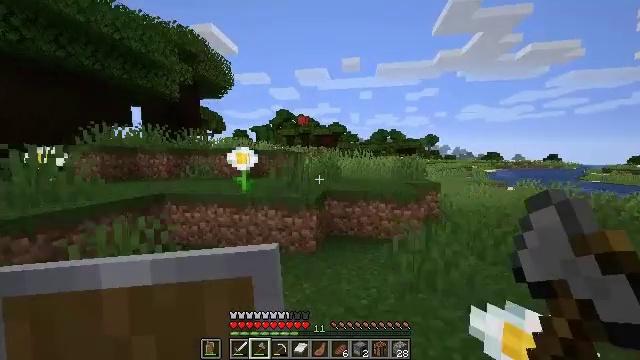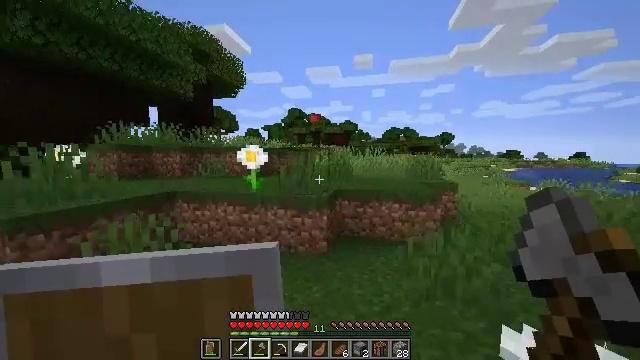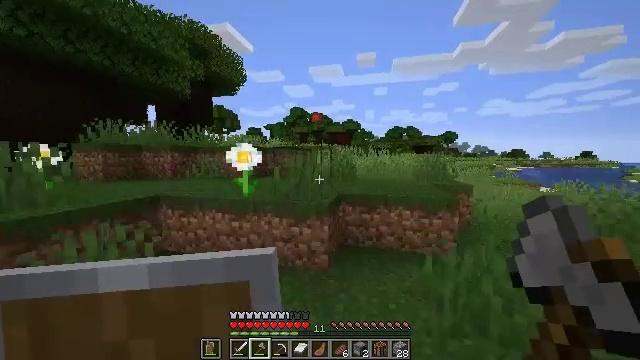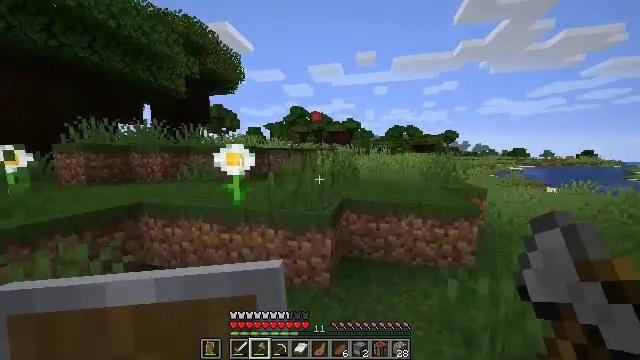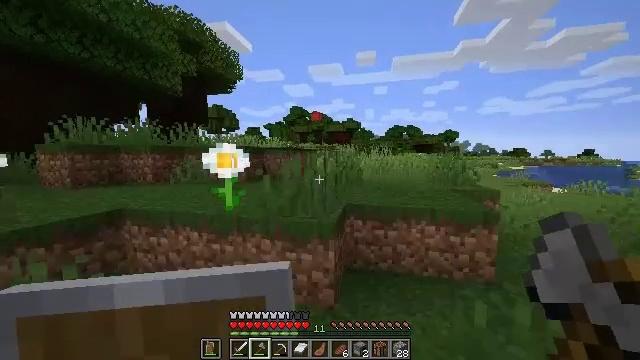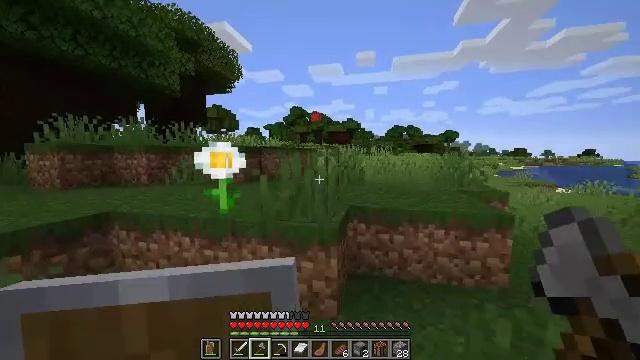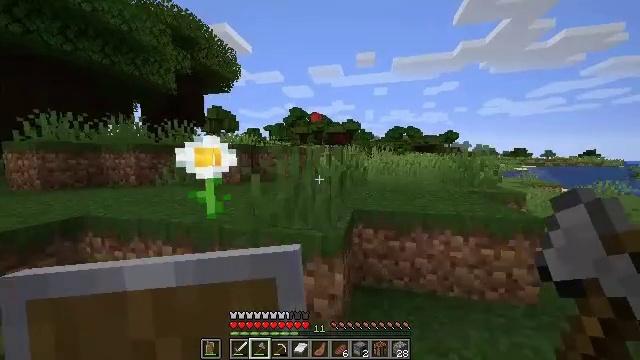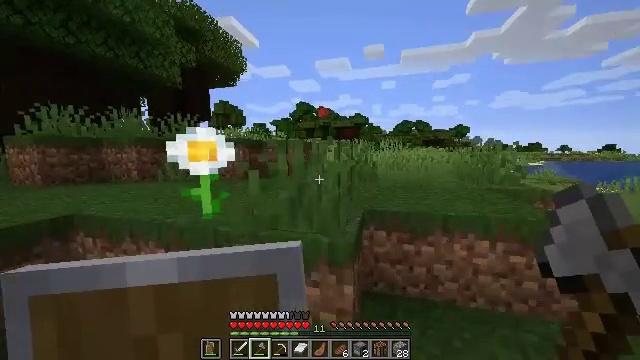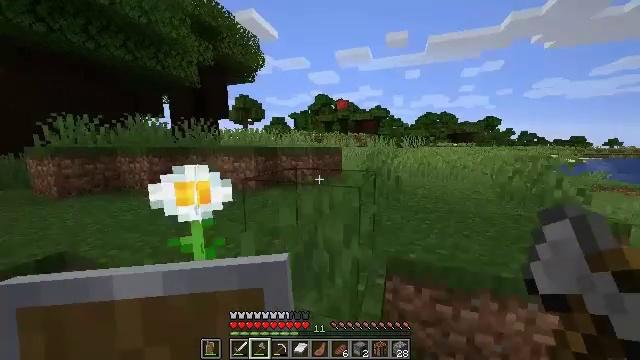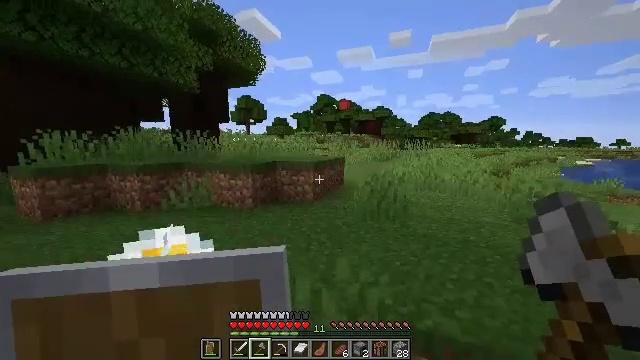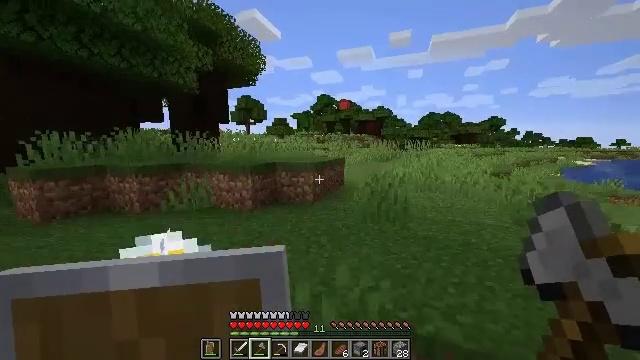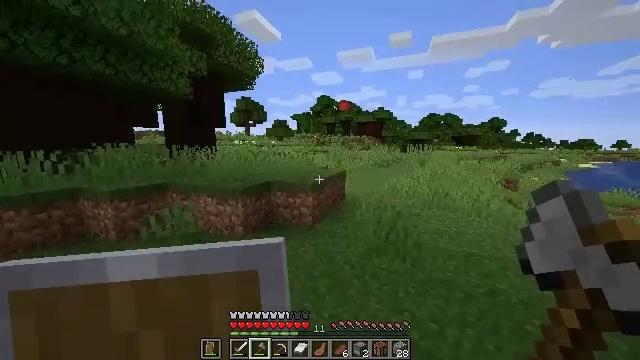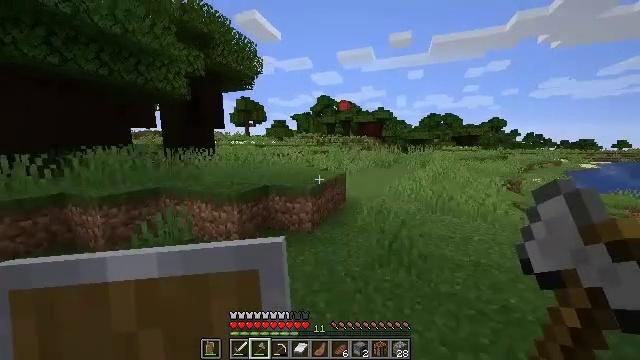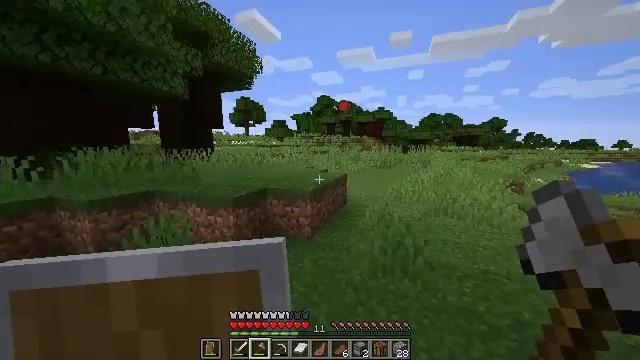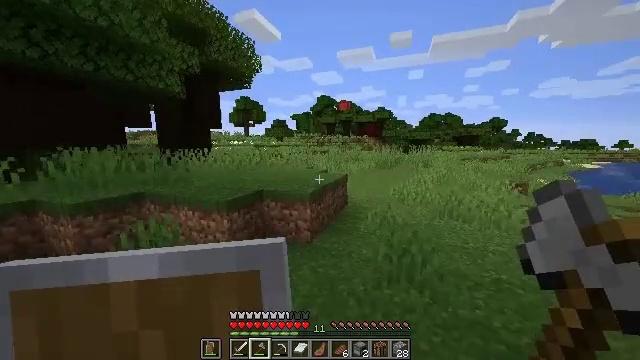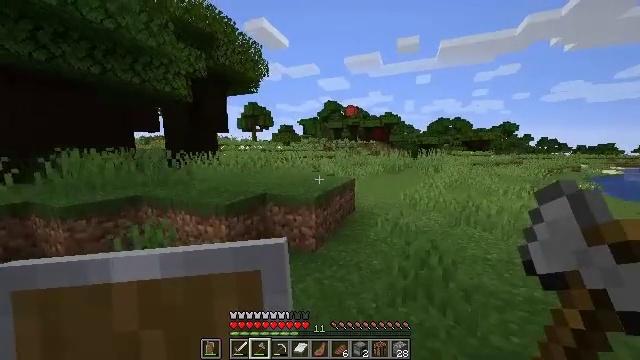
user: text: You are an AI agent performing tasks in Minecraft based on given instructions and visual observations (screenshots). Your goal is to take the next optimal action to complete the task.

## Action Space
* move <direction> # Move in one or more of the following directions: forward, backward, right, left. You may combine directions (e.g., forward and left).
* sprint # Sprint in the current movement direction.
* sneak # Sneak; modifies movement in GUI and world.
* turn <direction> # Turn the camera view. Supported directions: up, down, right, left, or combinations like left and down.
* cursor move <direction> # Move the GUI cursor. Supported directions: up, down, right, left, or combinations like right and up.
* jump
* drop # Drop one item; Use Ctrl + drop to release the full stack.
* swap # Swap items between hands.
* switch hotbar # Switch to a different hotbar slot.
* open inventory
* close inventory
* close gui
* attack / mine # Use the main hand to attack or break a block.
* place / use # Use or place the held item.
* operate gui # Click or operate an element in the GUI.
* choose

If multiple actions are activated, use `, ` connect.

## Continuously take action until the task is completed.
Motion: motion action
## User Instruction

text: Drop a spider eye.
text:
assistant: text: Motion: move forward, turn left
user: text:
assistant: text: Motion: move forward
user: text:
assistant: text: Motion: move forward
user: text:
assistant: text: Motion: move forward
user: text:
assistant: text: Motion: move forward
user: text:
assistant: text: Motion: move forward
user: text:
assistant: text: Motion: move forward, turn left and down
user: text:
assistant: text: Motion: move forward, turn left and down, jump
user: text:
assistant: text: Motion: move forward, jump
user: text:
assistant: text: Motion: move forward, jump
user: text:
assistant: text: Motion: move forward, jump
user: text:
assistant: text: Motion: move forward, jump
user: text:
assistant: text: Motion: move forward
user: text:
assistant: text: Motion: move forward
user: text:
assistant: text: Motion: move forward, turn left and up
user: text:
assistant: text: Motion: move forward, turn left
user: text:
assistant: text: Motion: move forward
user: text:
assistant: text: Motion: move forward, turn left
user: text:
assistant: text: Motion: move forward, turn left
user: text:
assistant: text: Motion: move forward, turn left
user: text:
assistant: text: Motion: move forward, turn left
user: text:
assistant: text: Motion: move forward, jump
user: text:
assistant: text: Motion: move forward, jump
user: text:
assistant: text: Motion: move forward, jump
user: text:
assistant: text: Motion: move forward, jump
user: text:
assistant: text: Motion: move forward, jump
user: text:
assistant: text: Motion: move forward, jump
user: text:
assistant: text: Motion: move forward, jump
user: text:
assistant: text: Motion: move forward, jump
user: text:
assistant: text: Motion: move forward, jump